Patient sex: F
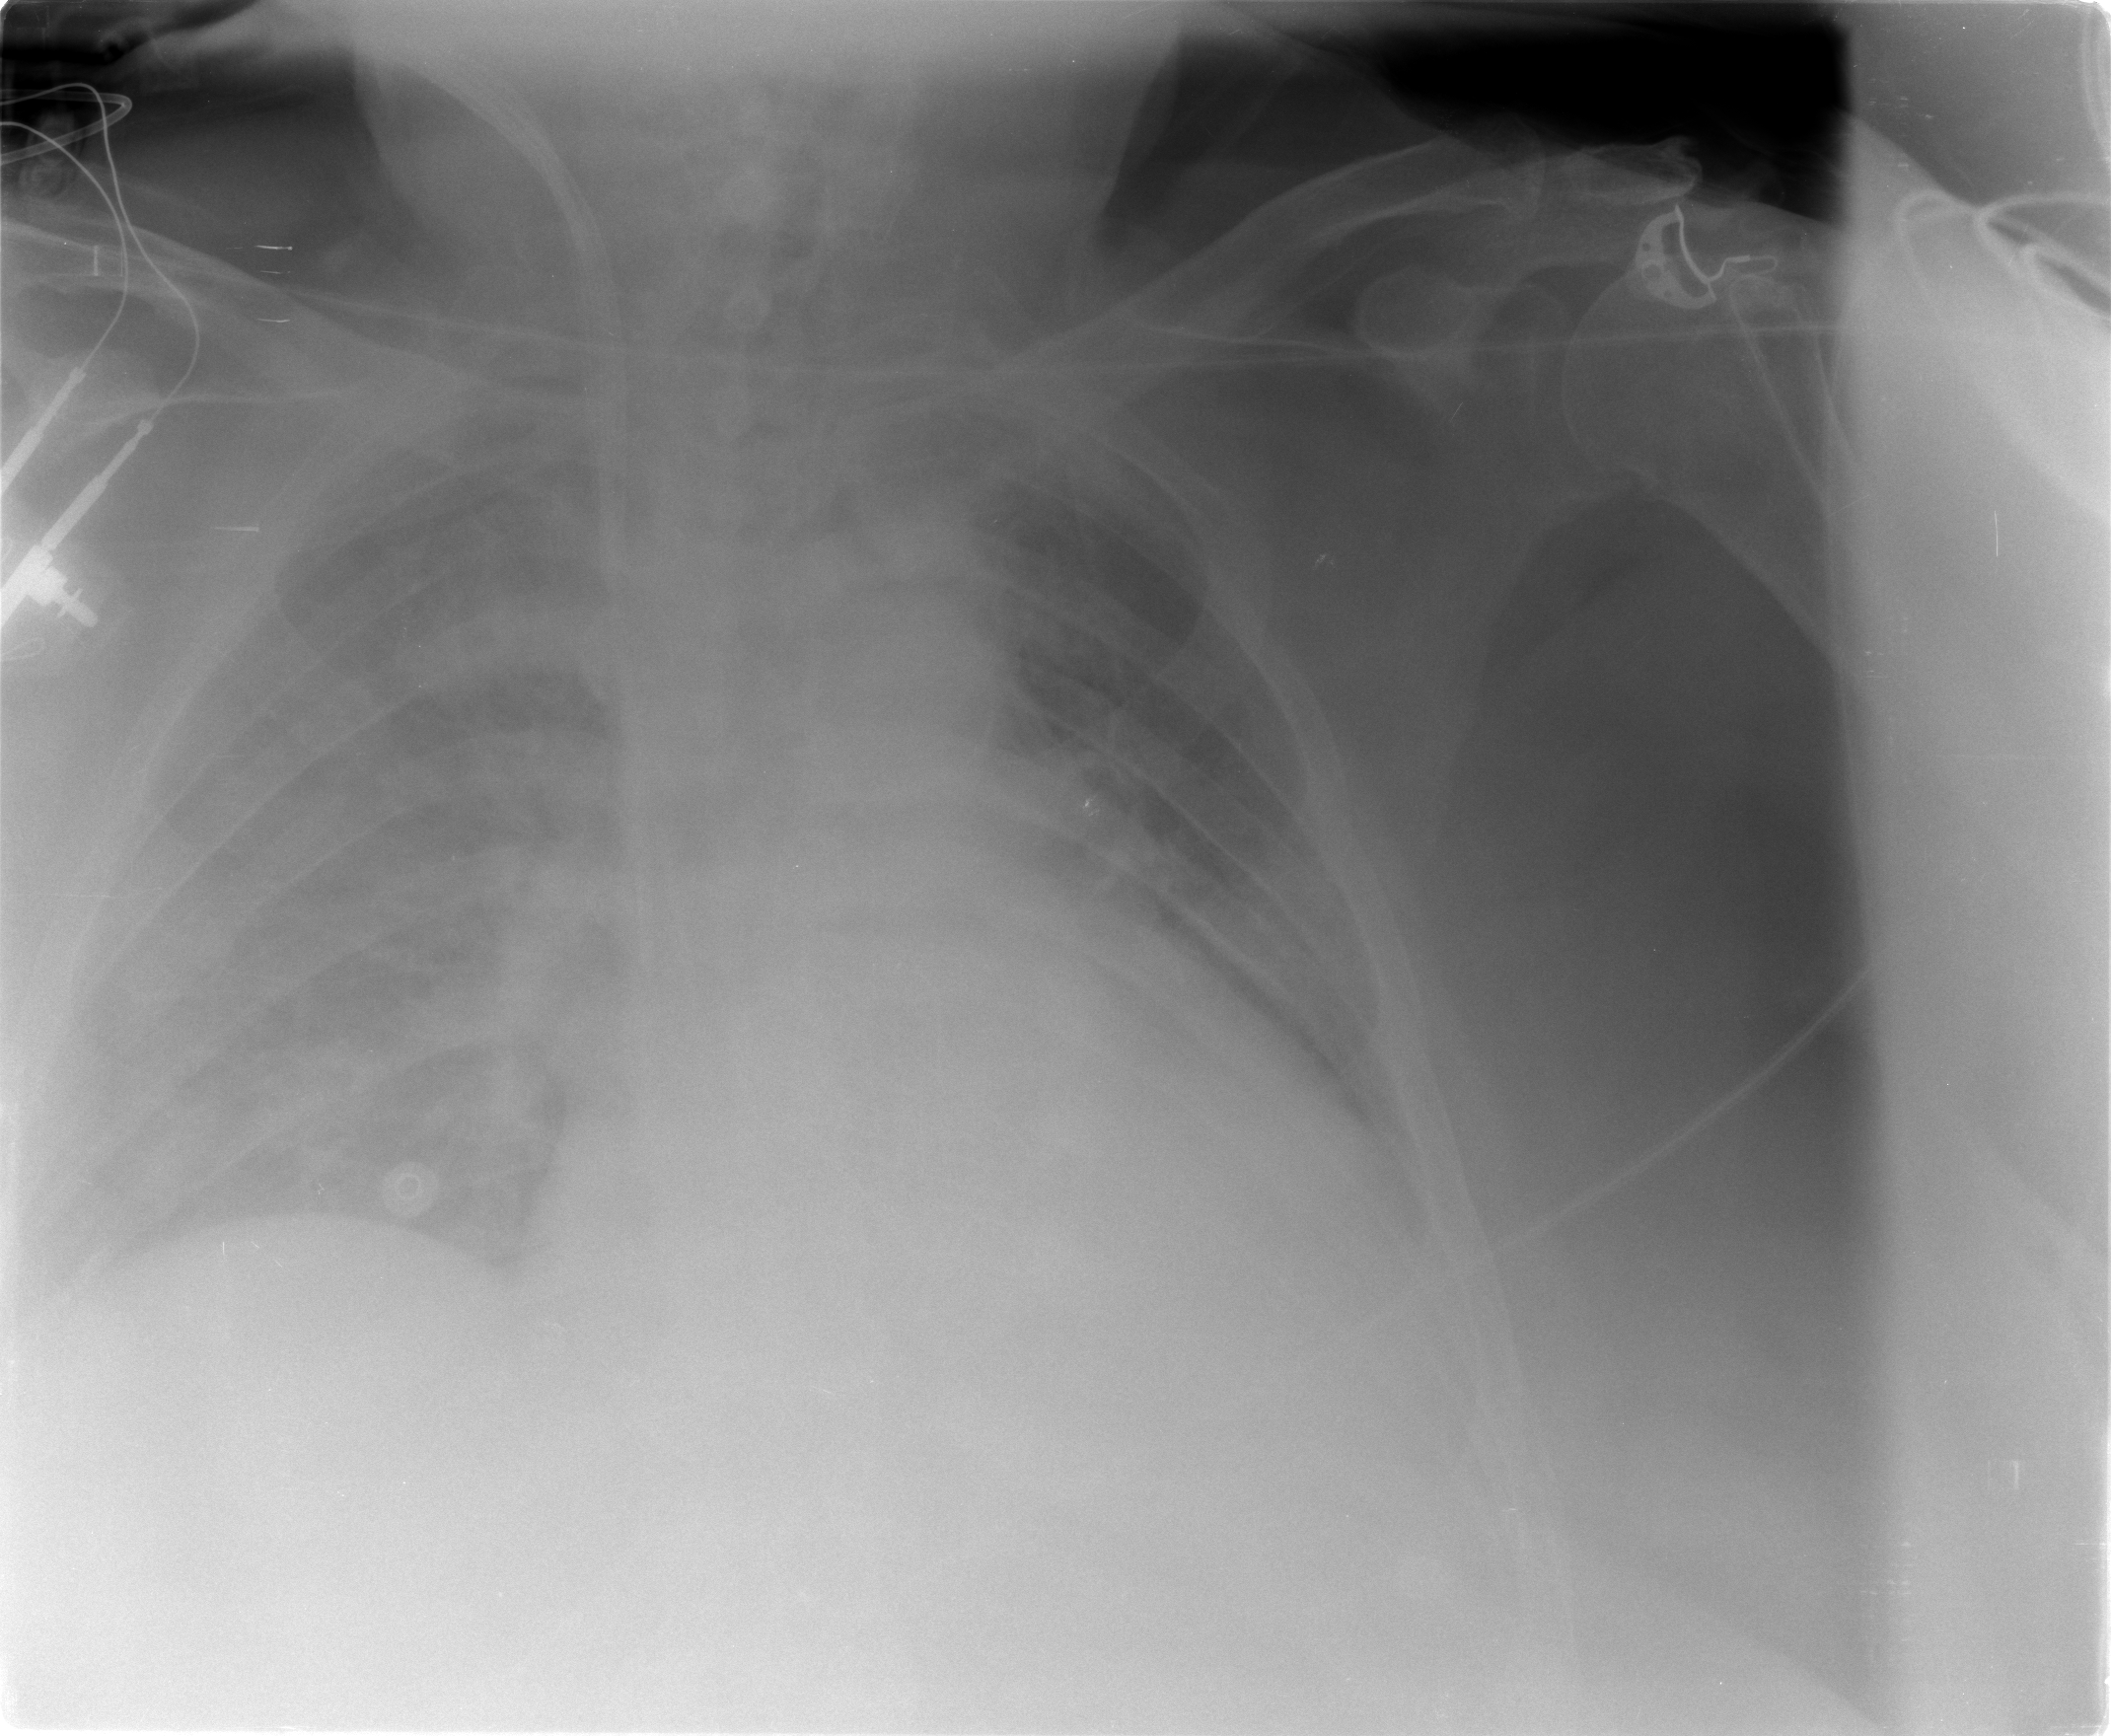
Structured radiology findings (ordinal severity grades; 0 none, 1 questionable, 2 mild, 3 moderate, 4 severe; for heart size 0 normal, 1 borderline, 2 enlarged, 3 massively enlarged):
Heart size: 2
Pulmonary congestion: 2
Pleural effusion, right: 0
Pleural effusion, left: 0
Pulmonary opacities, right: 2
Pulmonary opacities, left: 0
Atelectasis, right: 0
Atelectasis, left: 0